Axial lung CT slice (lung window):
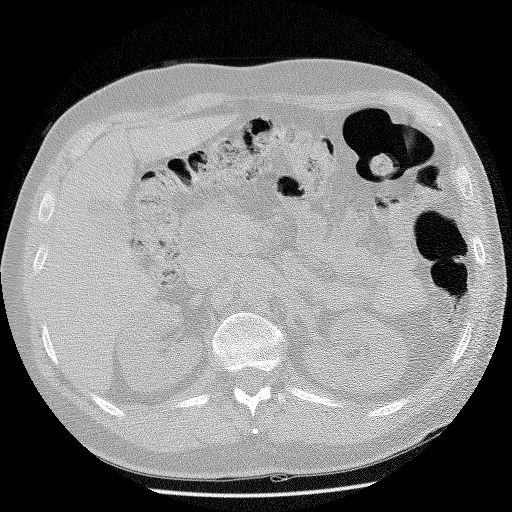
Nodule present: no